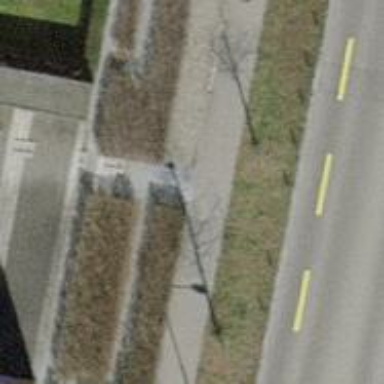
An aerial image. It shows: Footway with surface of fine gravel.